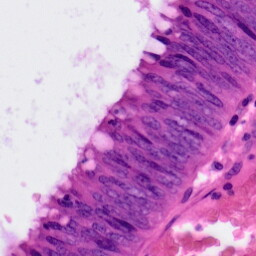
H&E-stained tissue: Colon